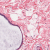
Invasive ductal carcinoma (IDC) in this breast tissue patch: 0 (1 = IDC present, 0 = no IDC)